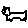
Label: cat